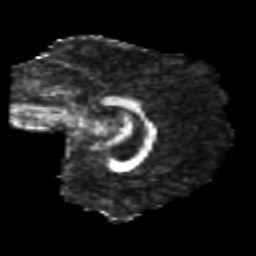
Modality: FA
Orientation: sagittal
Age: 23
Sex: female
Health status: healthy
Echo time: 0.074 s